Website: crate-barrel
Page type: customer-info-address
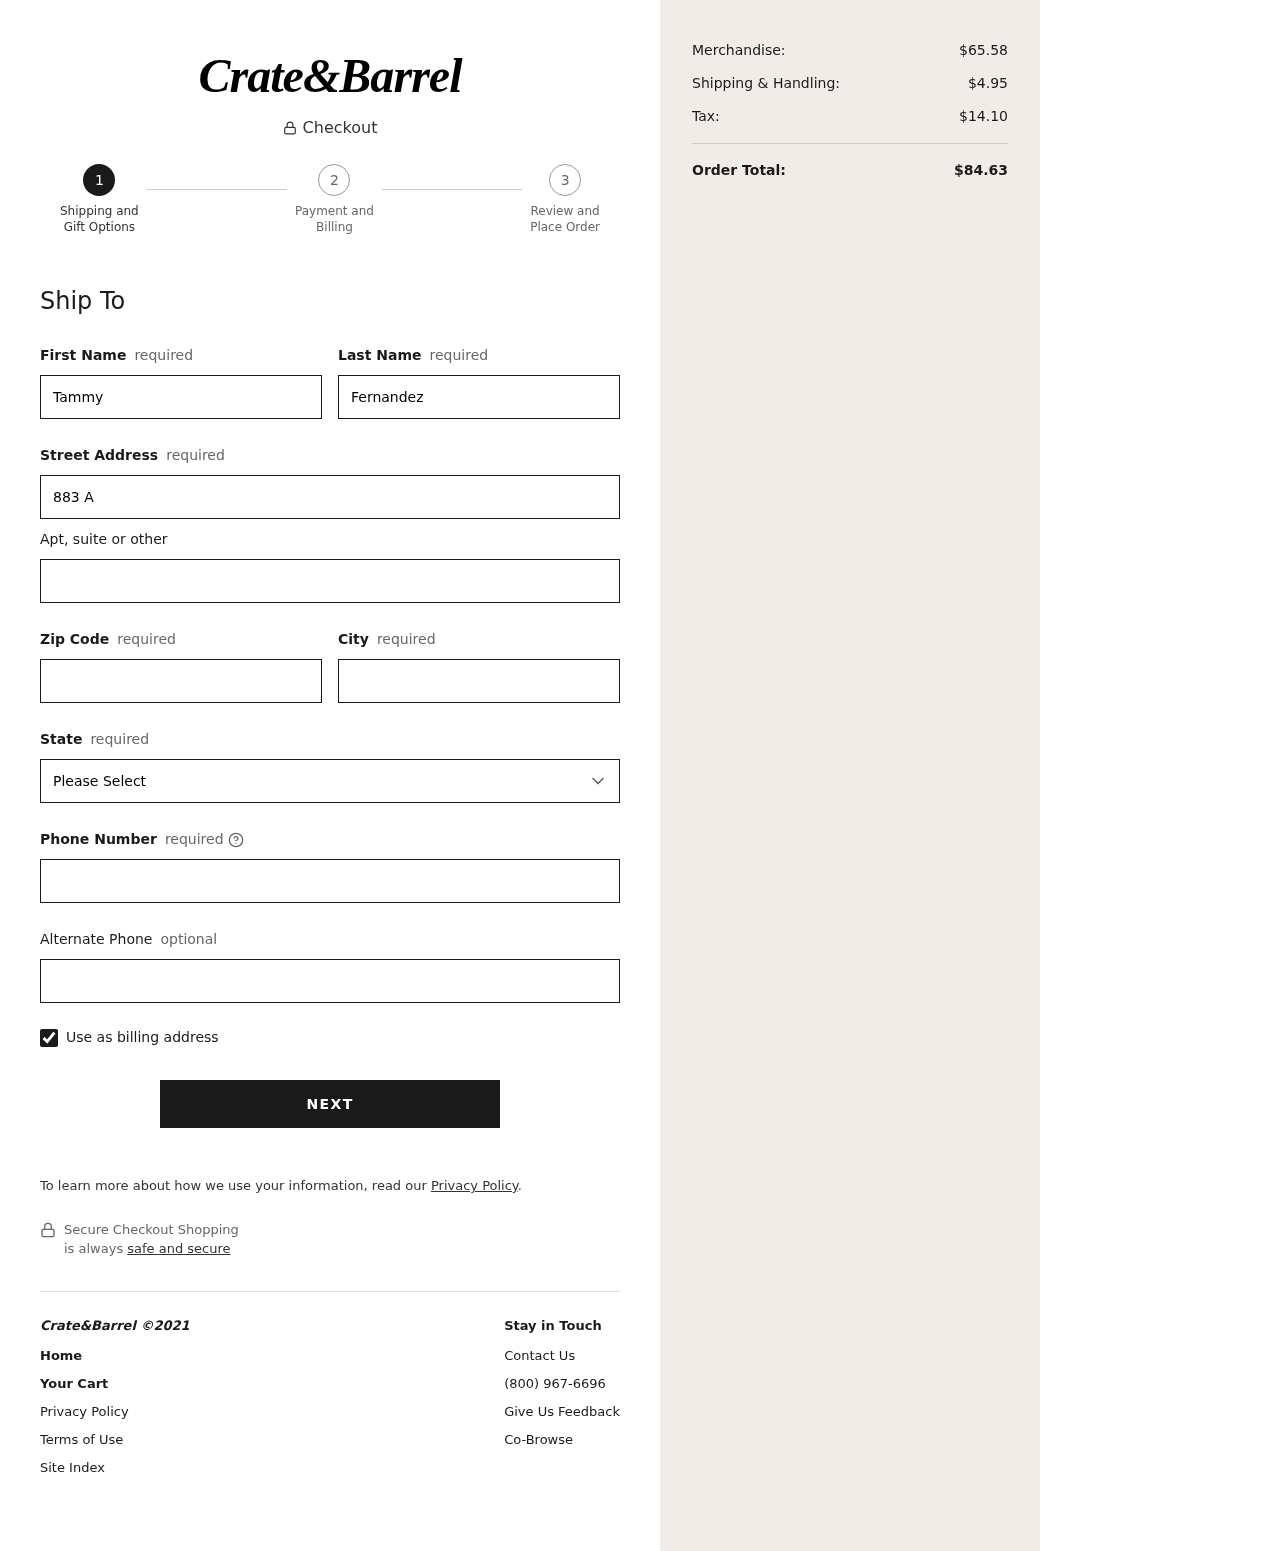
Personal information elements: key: PII_STATE
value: Ohio
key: PII_FIRSTNAME
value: Tammy
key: PII_LASTNAME
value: Fernandez
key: PII_STREET
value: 883 April Ways
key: PII_POSTCODE
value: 92929
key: PII_CITY
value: Derrickland
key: PII_PHONE
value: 5128456597
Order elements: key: ORDER_SUBTOTAL
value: $65.58
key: ORDER_SHIPPING_COST
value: $4.95
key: ORDER_TAX
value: $14.10
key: ORDER_TOTAL
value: $84.63